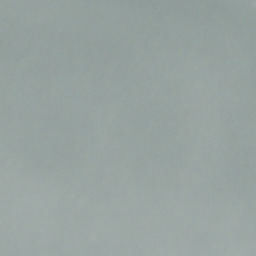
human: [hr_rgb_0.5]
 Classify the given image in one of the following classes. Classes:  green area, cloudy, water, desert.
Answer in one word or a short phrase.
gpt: cloudy